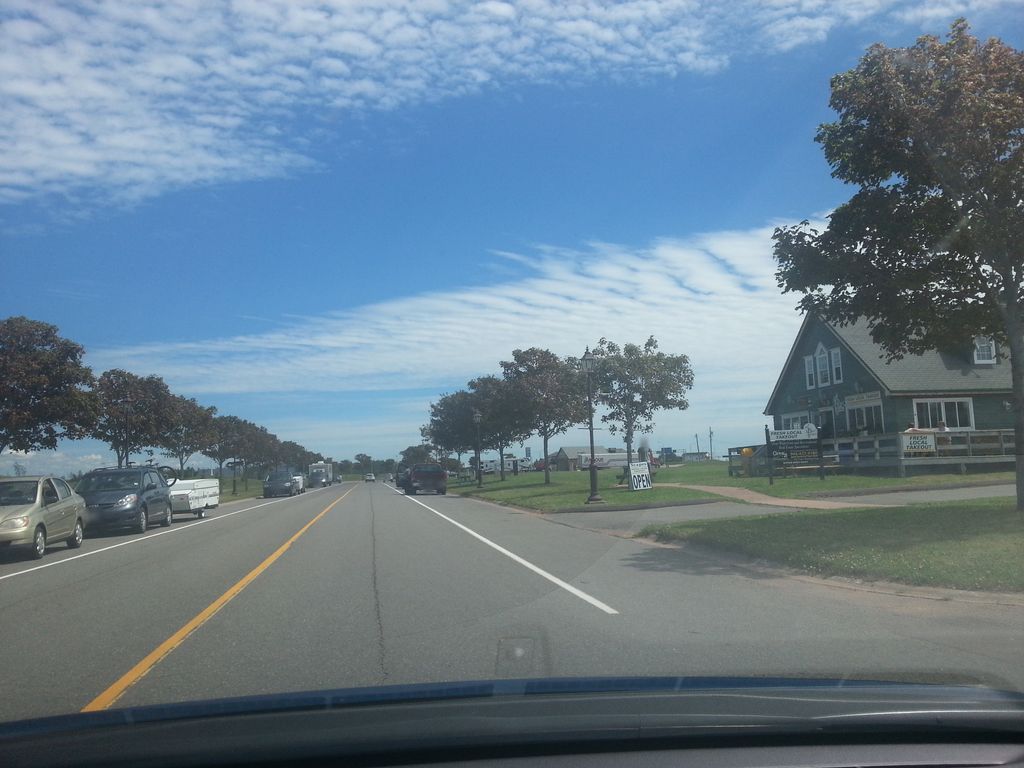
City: charlottetown